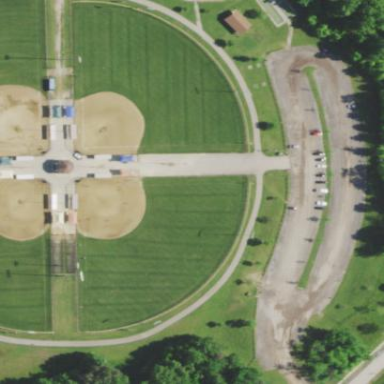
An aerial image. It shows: Baseball pitch for leisure and sports activities.